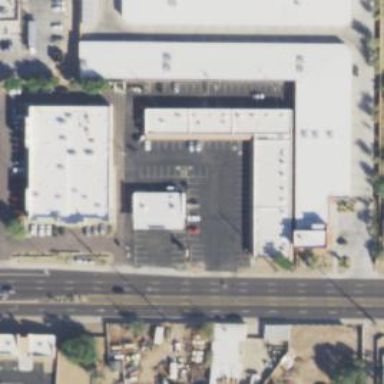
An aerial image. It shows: Close-up view of roof of building.